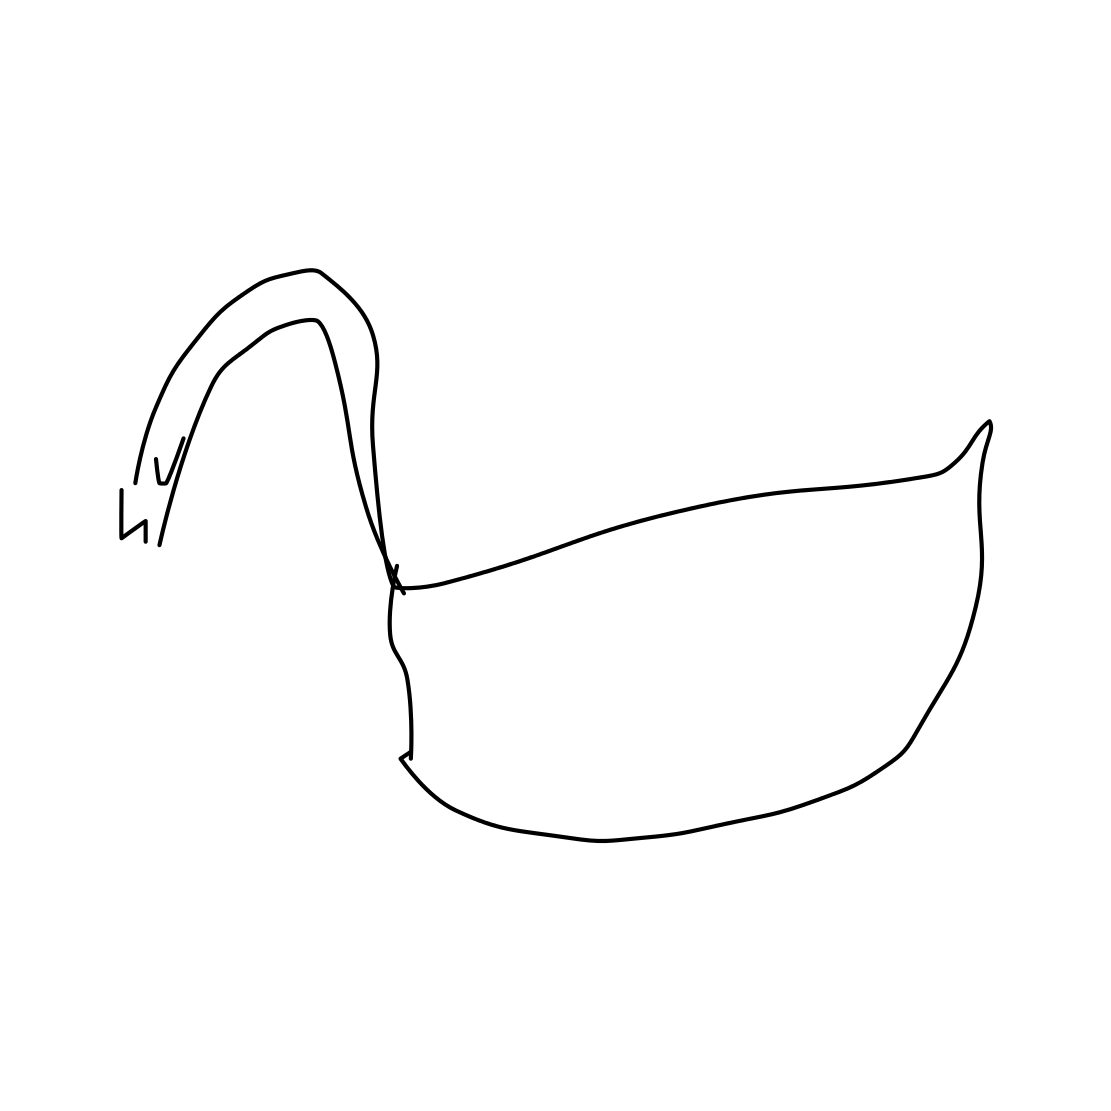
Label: swan